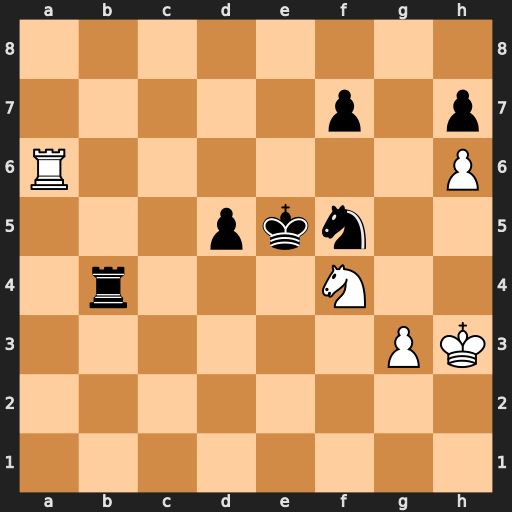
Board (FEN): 8/5p1p/R6P/3pkn2/1r3N2/6PK/8/8
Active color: w
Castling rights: -
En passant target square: -
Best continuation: Nd3+ Kd4 Nxb4